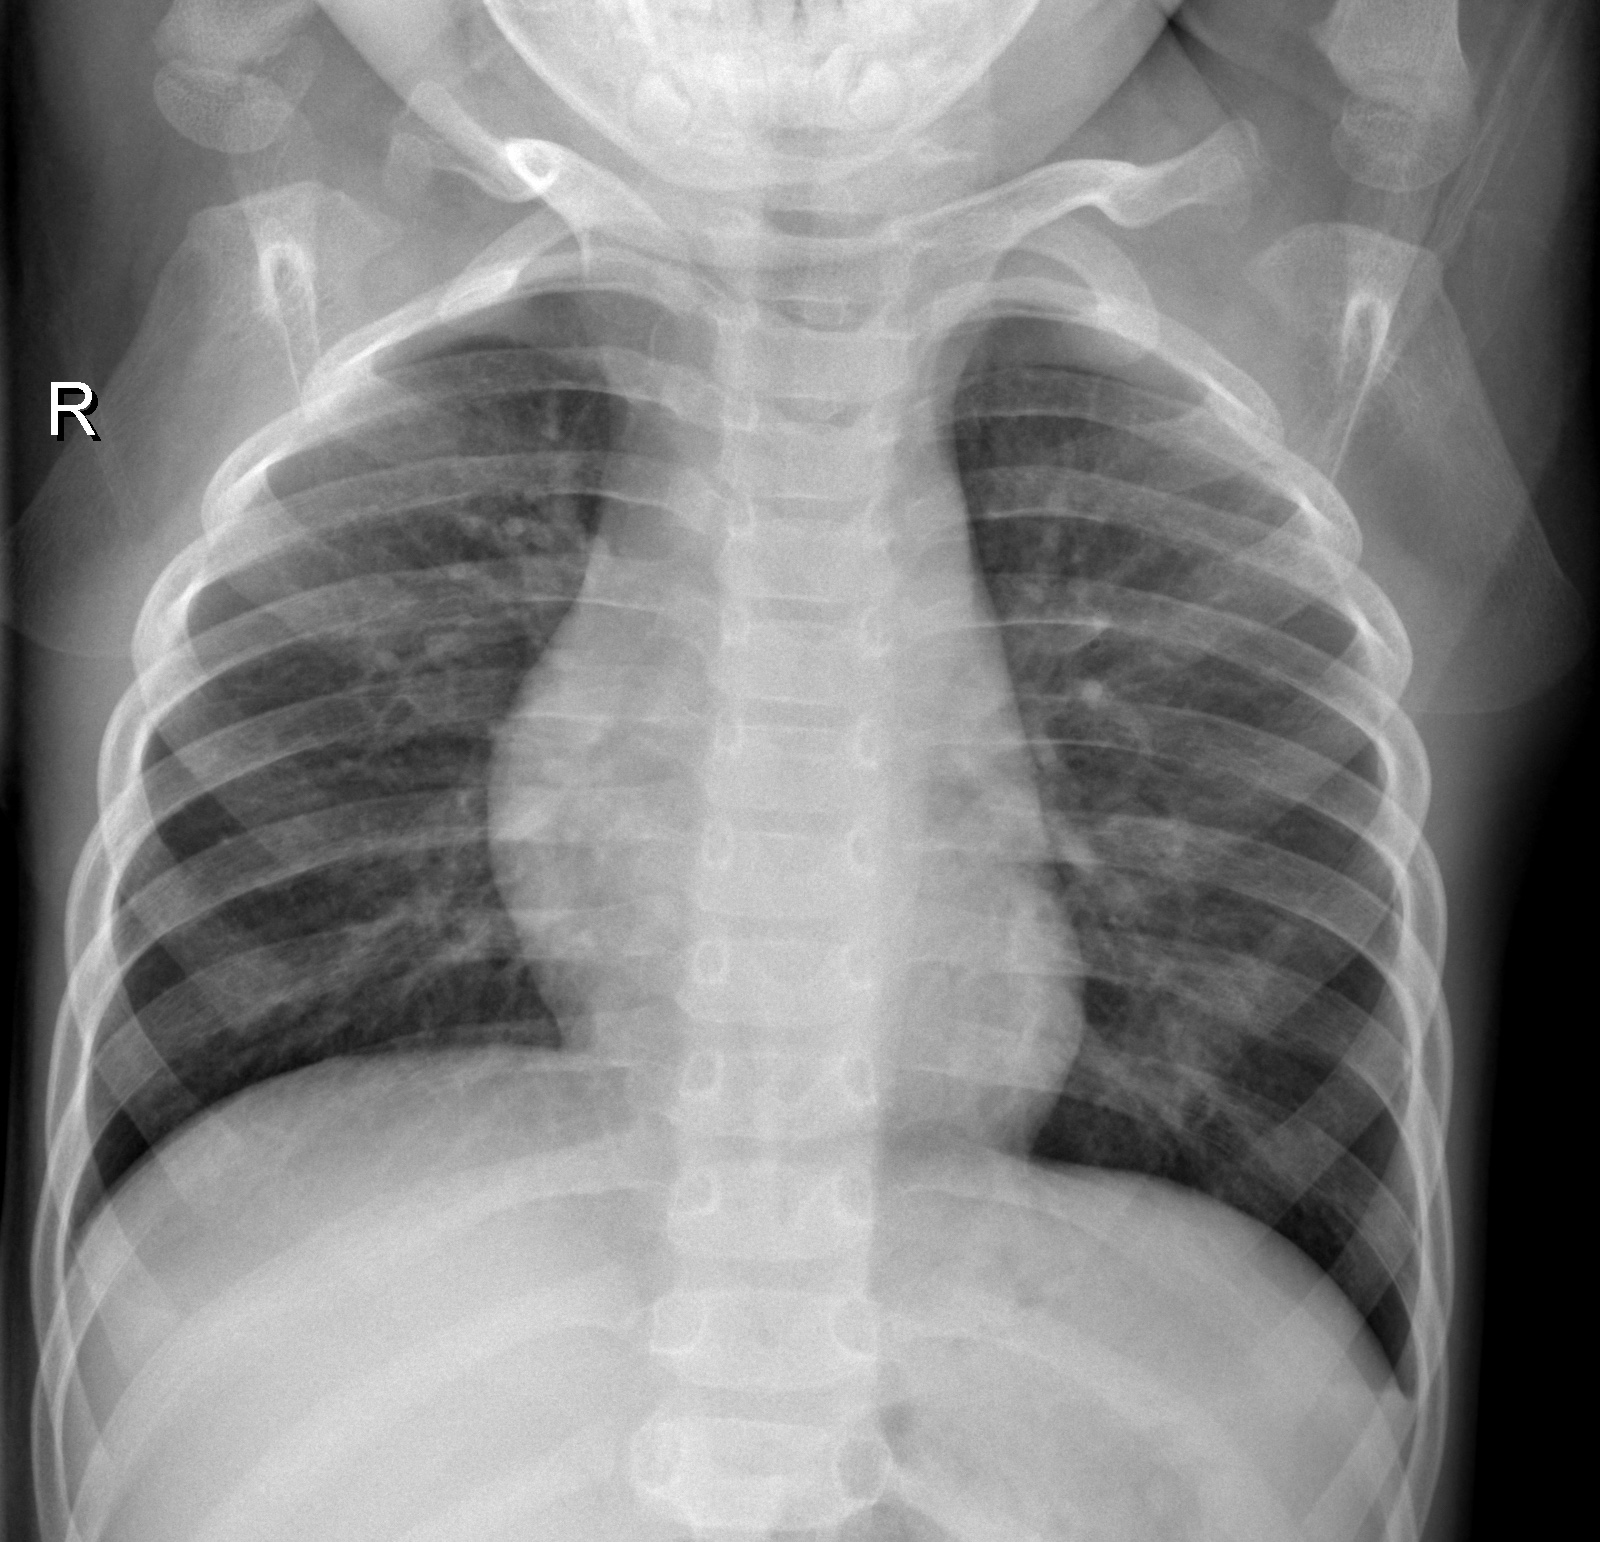
Diagnosis: NORMAL